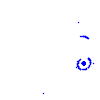
Particle: electron